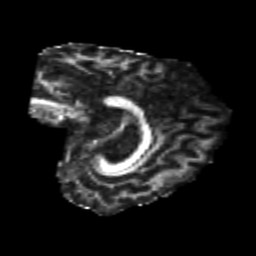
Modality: FA
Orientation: sagittal
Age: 24
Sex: male
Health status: healthy
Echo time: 0.074 s